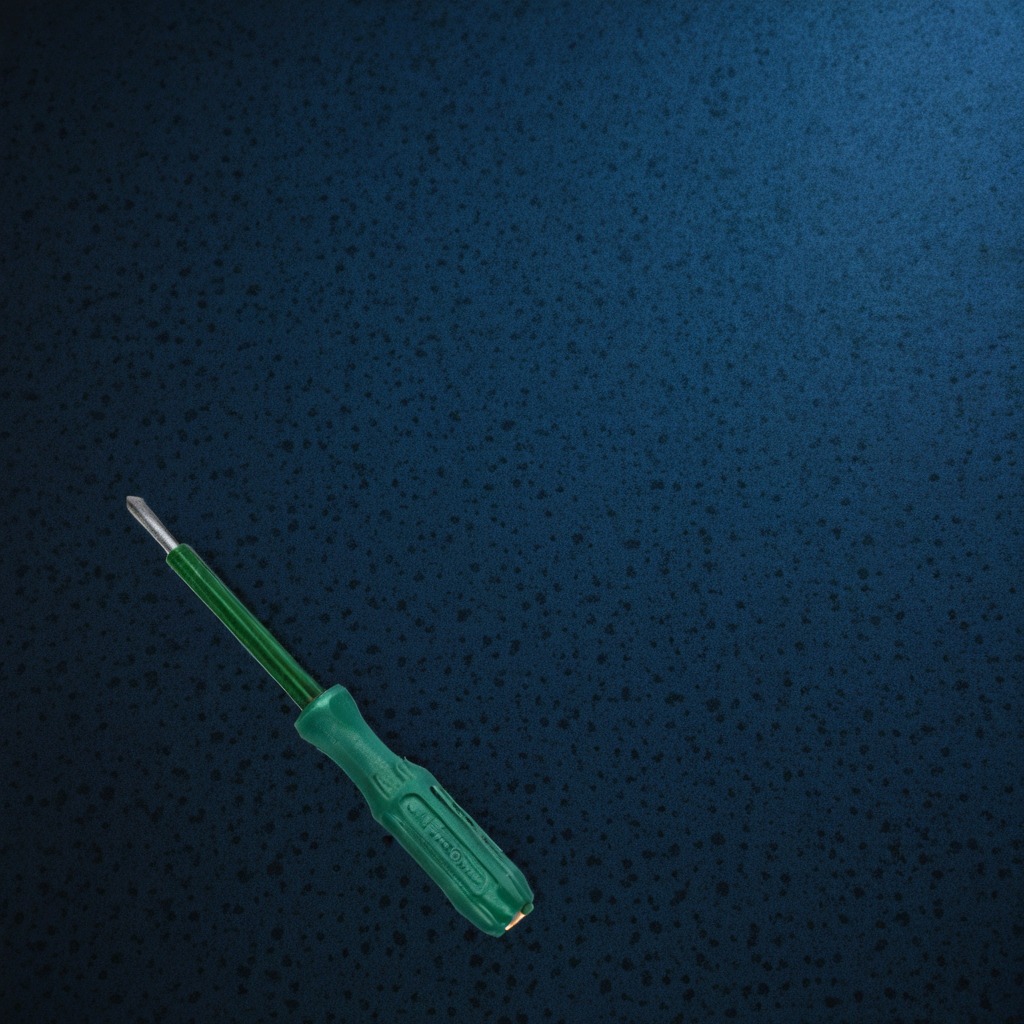
A screwdriver is lying on a clean granite tabletop covered with a blue rubber mat inside a workshop at night dim ambient light soft shadows worn but beneath the mat